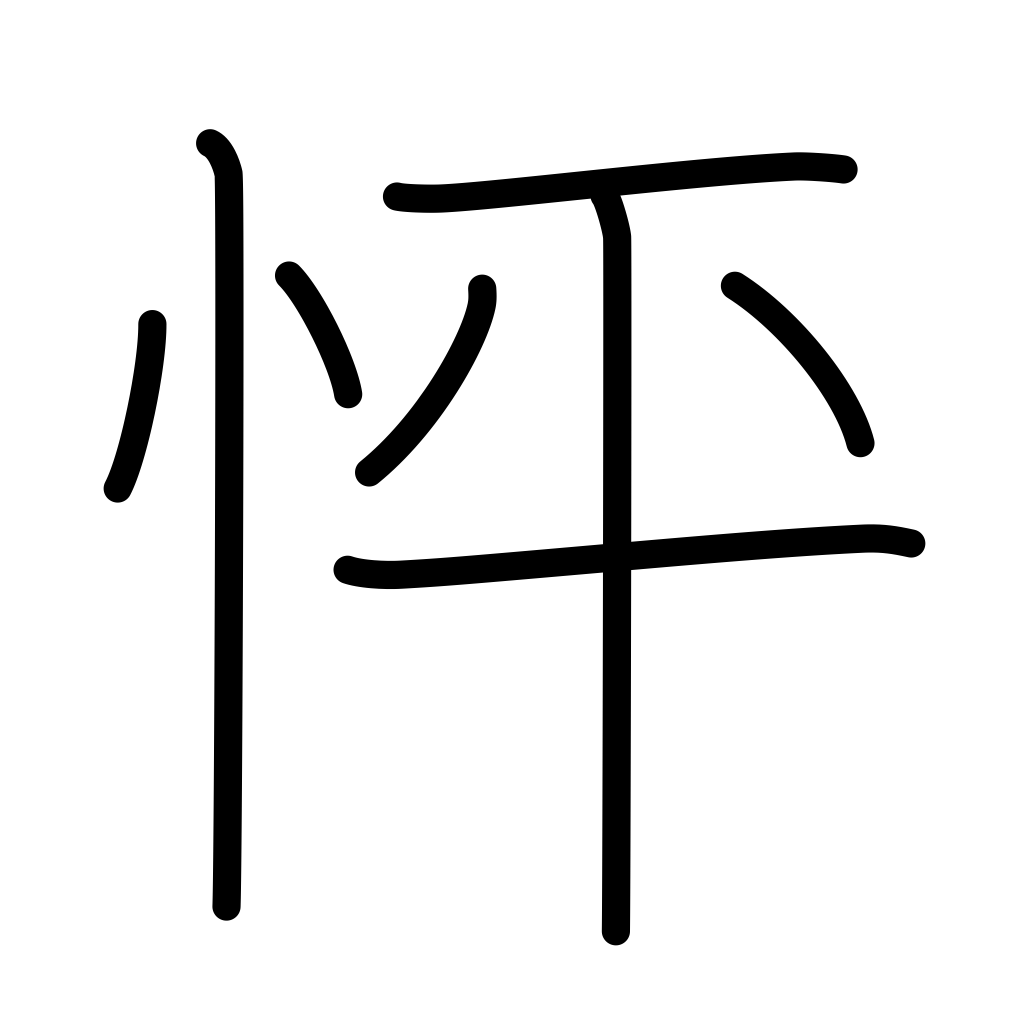
Meaning: in a hurry, excited, agitated